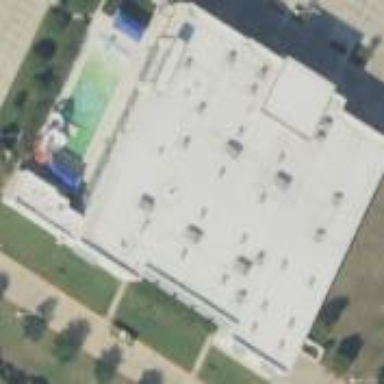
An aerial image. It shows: Fitness center building.